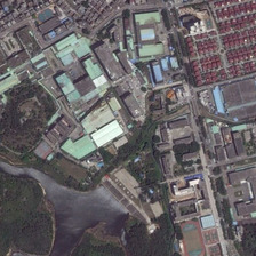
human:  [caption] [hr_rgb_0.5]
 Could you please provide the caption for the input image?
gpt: There is a dark blue lake next to a dense industrial area.

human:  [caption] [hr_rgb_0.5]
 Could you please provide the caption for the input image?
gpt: There is a thick blue lake next to the dark industrial area.

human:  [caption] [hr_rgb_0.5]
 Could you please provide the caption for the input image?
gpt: The blue houses meet the red buildings and there is a playground next to them .

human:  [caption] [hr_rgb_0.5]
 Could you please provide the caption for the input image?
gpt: There is a dark blue lake near a dense industrial area.

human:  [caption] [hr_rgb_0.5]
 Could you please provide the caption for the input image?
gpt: The blue houses meet the red buildings and there is a playground next to them